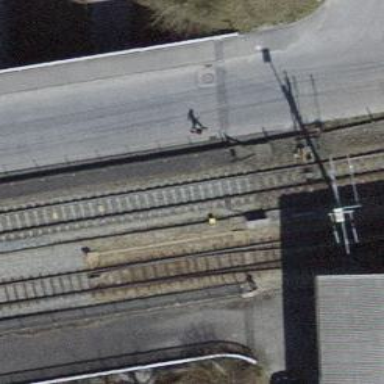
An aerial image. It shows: Railway switch.